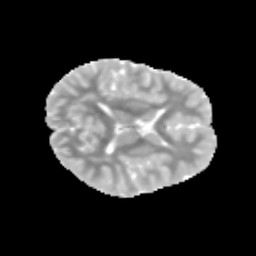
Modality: MD
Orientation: axial
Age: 10
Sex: male
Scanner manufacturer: siemens
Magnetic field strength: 3 T
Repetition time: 3.8 s
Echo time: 0.07 s